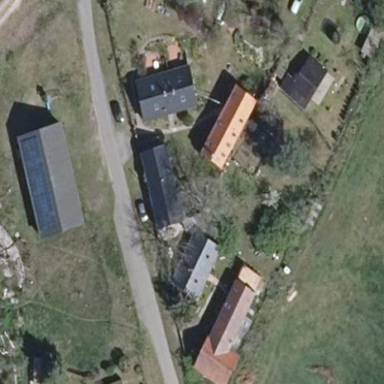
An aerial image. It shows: Isolated dwelling in residential area.